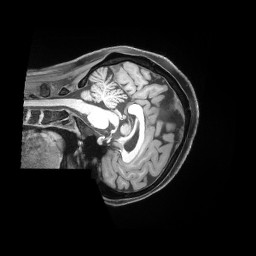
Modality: T1w
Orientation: sagittal
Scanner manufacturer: siemens
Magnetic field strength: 3 T
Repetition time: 2.53 s
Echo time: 0.00169 s